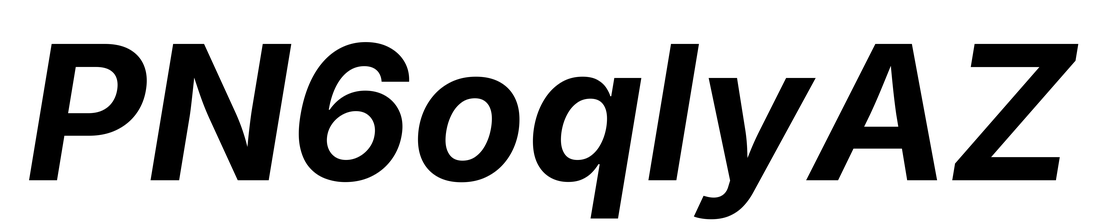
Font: Inter-Italic_Bold_Italic